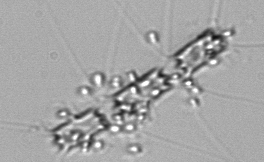
Label: Chaetoceros_didymus_TAG_external_flagellate